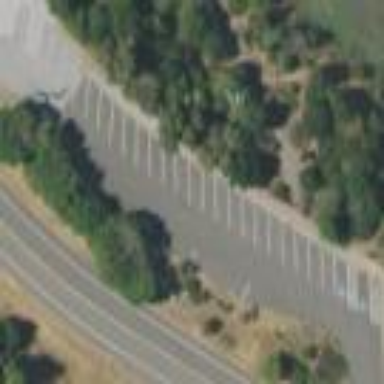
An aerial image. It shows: Parking area with gravel surface.